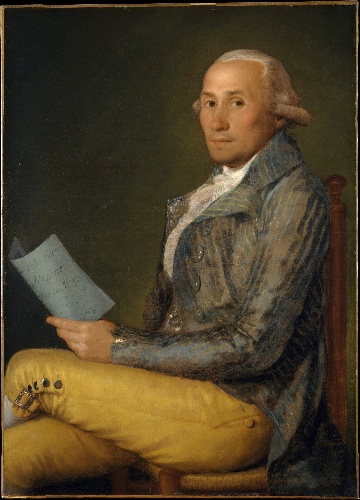
Title: Sebastián Martínez y Pérez (1747–1800)
Artist: Goya (Francisco de Goya y Lucientes)
Artist bio: Spanish, Fuendetodos 1746–1828 Bordeaux
Date: 1792
Object type: Painting
Classification: Paintings
Medium: Oil on canvas
Dimensions: 36 5/8 x 26 5/8 in. (93 x 67.6 cm)
Department: European Paintings
Credit line: Rogers Fund, 1906
Accession year: 1906
Repository: Metropolitan Museum of Art, New York, NY
Tags: Men|Portraits